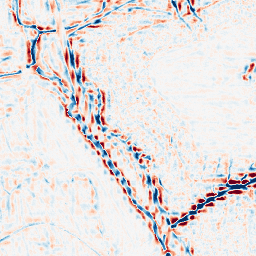
Category: wavelet
Decomposition family: wavelet_reverse_biorthogonal
Decomposition parameters: wavelet: rbio1.3
level: 3
Upsampling method: cubic_catmull_rom
Upsampling parameters: scale: 8
Upsampling scale: 8